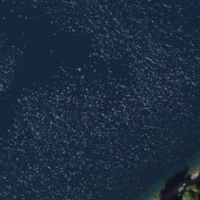
EUNIS habitat code: 14
Species observed at this site:
Fulica atra
Turdus merula